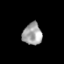
Tissue: prostate
Cell type: Epithelial cells
Senescence score: 0.311
Nuclear area (px): 414
Mean DAPI intensity: 163.343